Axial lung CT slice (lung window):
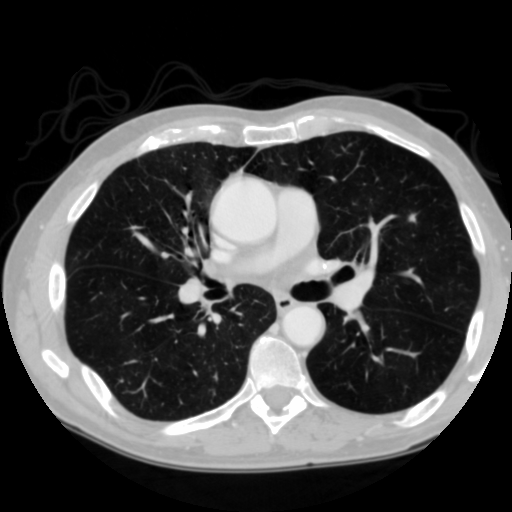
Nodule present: yes
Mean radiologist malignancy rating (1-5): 3